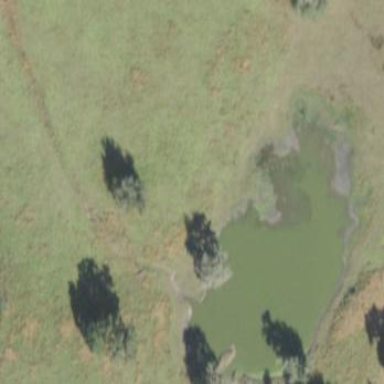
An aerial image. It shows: Marsh wetland.